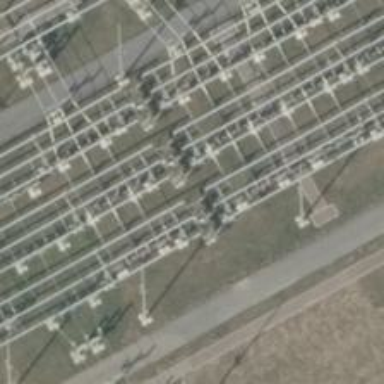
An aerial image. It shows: Power line carrying busbar.